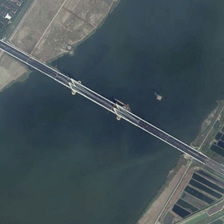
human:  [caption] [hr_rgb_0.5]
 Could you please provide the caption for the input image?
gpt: the straight bridge spans the river with a beach on its one bank and green space on the other hand .

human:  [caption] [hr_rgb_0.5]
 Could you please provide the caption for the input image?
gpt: the cable stayed bridge is across the blue river connecting two cities .

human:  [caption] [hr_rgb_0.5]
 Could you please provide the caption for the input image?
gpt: the suspension bridge across the brod river .

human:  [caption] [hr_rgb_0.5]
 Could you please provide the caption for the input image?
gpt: a double tower stayed cable bridge connects between the both sides of the river  where we can see field and a solar power station .

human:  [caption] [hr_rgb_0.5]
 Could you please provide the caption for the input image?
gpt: some farmlands are in two sides of a river with a bridge over it .